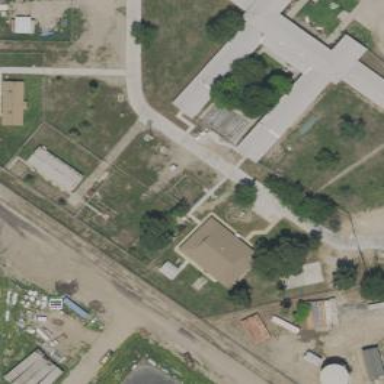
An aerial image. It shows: Prison building.